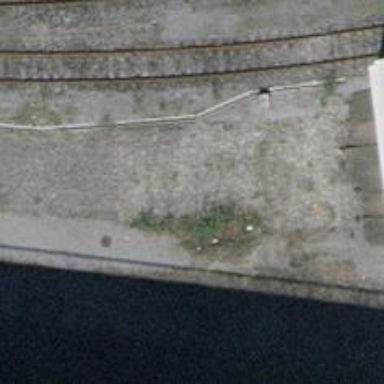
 electrified by contact line. It passes through service yard."